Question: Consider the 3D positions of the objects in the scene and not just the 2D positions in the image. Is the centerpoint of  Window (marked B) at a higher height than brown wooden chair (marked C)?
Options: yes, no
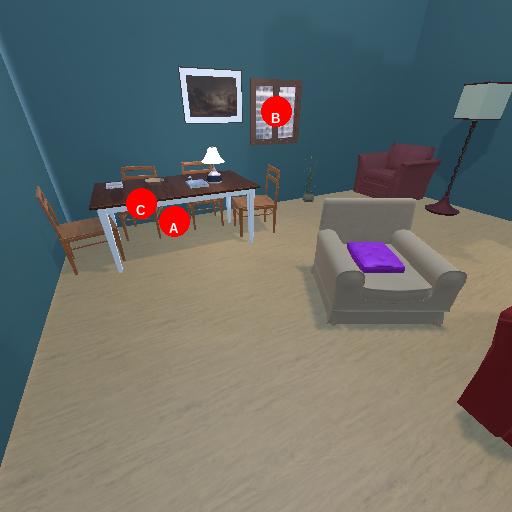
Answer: yes